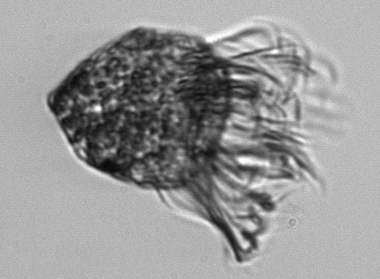
Label: Pelagostrobilidium